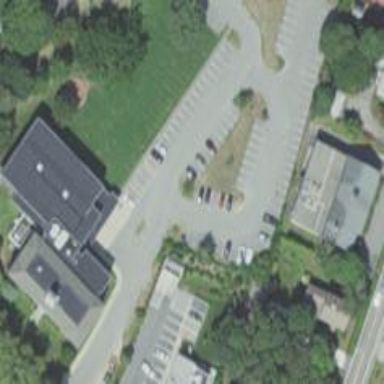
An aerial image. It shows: Parking space.